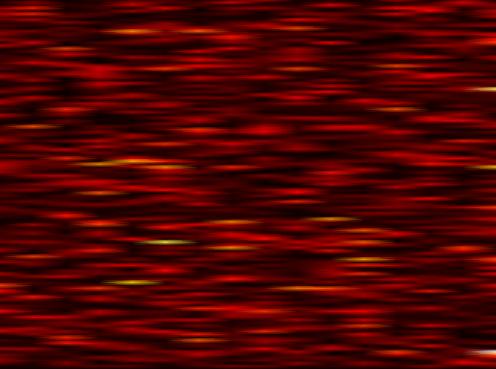
Label: OFDM